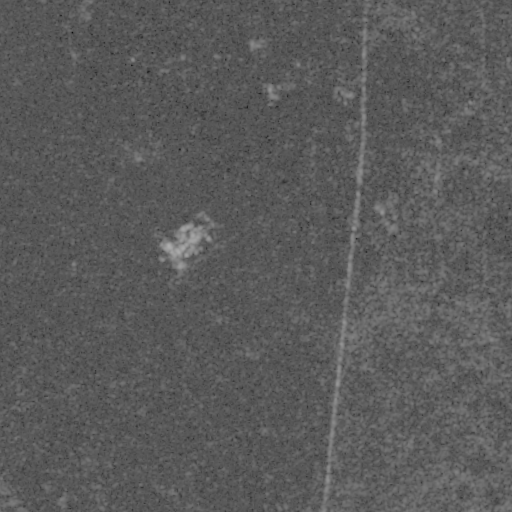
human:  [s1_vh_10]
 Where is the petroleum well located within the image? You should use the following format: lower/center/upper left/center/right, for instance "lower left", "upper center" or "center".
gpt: The petroleum well is located in the center of the image.
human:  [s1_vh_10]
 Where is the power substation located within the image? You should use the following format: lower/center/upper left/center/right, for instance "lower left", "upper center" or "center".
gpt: The power substation is located in the center of the image.
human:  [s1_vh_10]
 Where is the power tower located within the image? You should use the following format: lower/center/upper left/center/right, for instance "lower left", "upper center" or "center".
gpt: The power tower is located in the center left of the image.
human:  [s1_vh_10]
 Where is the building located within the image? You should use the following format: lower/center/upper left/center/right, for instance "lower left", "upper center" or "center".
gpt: The building is located in the center of the image.
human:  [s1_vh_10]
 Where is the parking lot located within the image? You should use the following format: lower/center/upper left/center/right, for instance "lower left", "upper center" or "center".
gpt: There is no parking lot in the image.

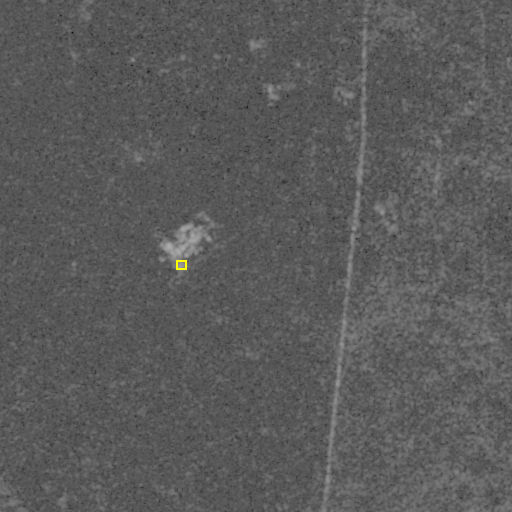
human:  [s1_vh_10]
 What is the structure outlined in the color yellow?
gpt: The structure outlined in yellow is a power substation.
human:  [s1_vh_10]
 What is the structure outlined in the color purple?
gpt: There is no purple outline.